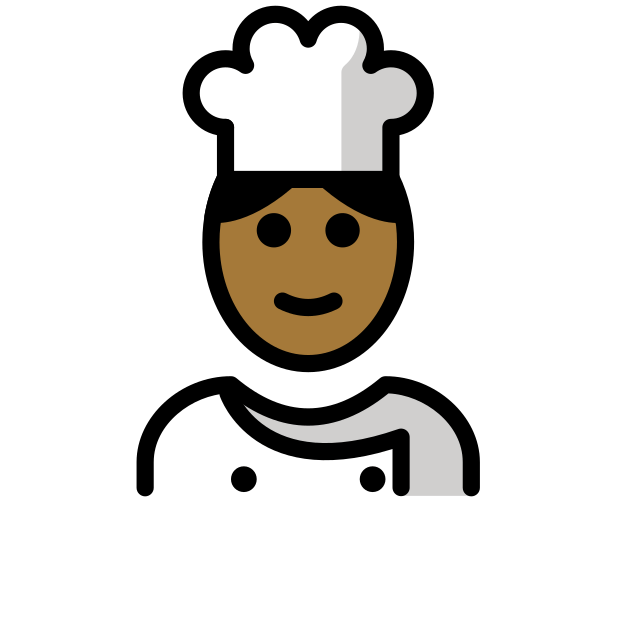
man cook: medium-dark skin tone